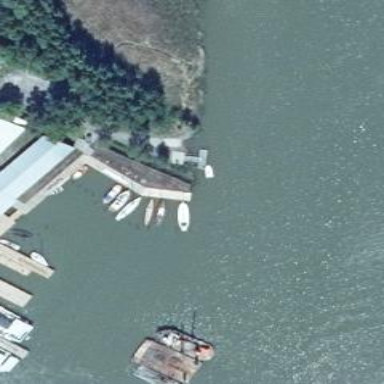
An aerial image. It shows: Slipway on leisure land.